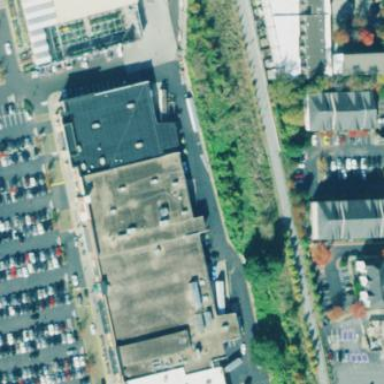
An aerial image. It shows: Commercial building housing mall.